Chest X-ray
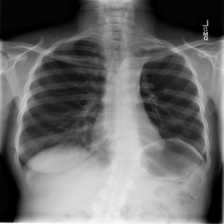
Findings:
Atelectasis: negative
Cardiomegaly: negative
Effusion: negative
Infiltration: negative
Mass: negative
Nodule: negative
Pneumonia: negative
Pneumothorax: negative
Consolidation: negative
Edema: negative
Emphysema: negative
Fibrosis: negative
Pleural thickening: negative
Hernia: negative